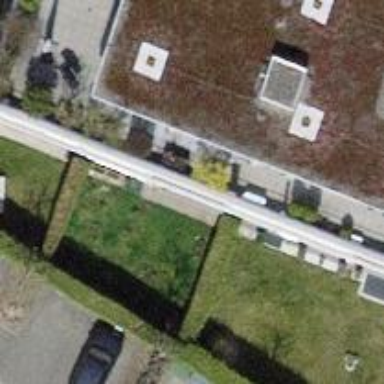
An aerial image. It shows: Residential building.